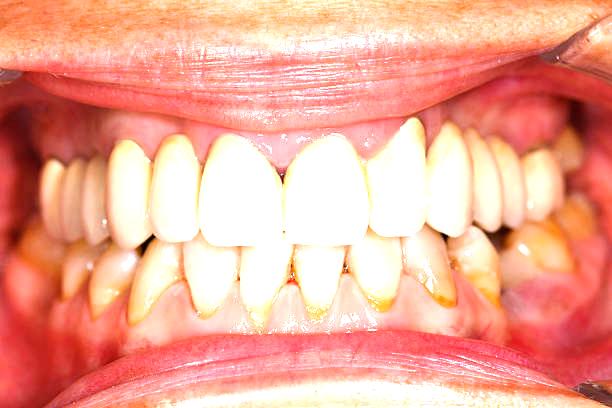
Condition: Calculus